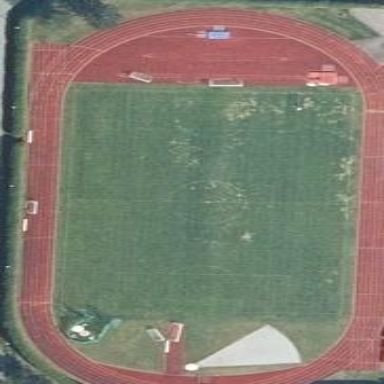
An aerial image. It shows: Athletic track located in leisure land area.